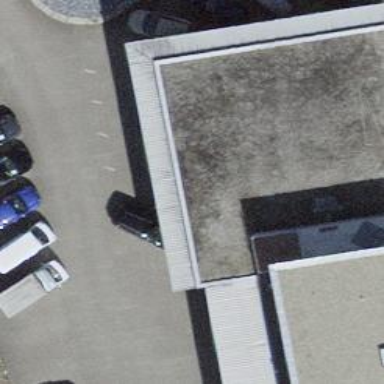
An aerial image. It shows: Car shop that provides both dealer and repair services.